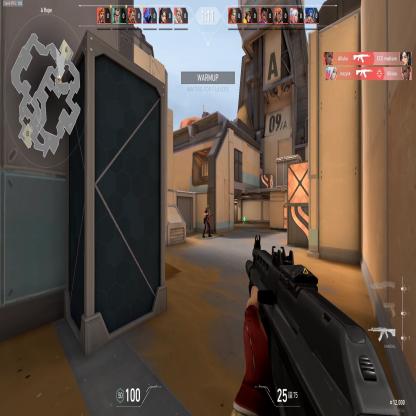
Label: enemy